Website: home-depot
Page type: customer-info-address
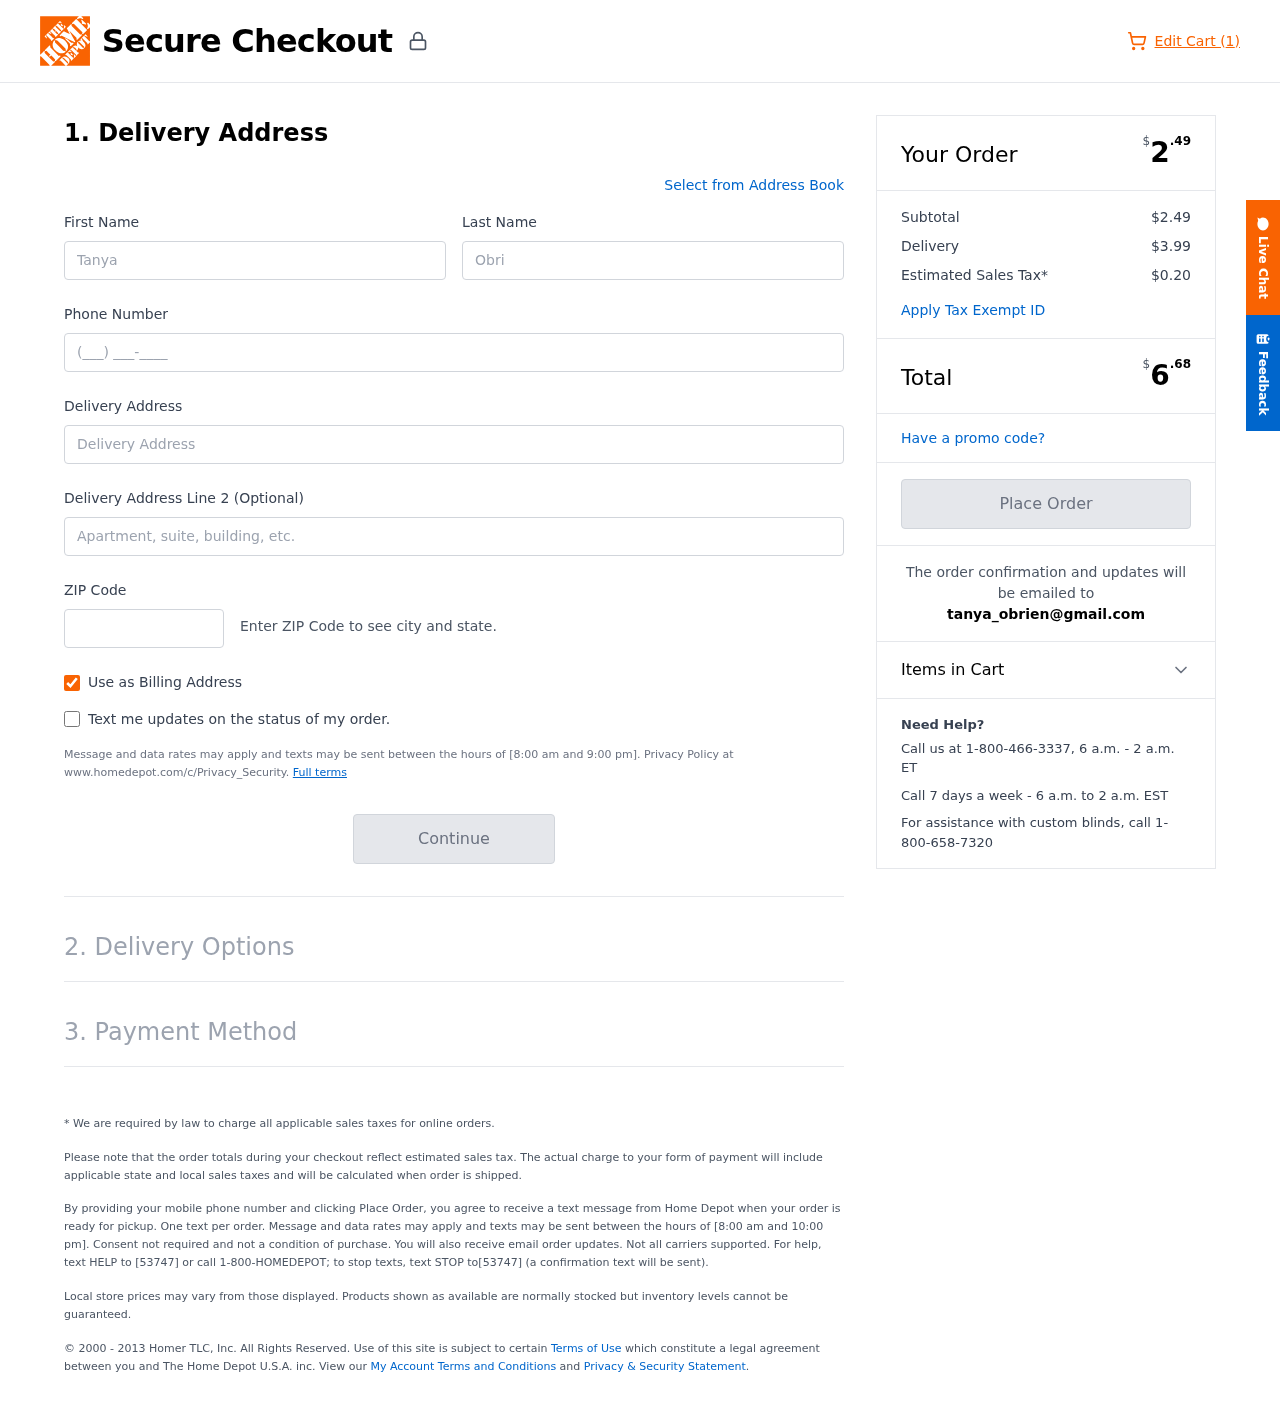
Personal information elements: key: PII_EMAIL
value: tanya_obrien@gmail.com
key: PII_FIRSTNAME
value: Tanya
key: PII_LASTNAME
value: Obrien
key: PII_PHONE
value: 4702035441
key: PII_POSTCODE
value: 20167
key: PII_STREET
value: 4932 Gregory Terrace
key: PII_STREET2
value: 121 Mccoy Branch
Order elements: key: ORDER_NUM_ITEMS
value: Edit Cart (1)
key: ORDER_SUBTOTAL_HEADER
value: $2.49
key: ORDER_SUBTOTAL
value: $2.49
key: ORDER_SHIPPING_COST
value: $3.99
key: ORDER_TAX
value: $0.20
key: ORDER_TOTAL2
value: $6.68